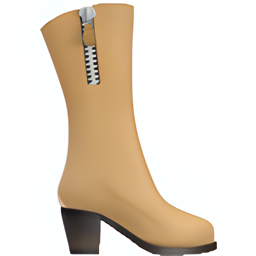
Name: womans boots
Emoji: 👢
Group: Objects
Sub-group: clothing